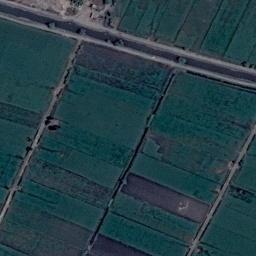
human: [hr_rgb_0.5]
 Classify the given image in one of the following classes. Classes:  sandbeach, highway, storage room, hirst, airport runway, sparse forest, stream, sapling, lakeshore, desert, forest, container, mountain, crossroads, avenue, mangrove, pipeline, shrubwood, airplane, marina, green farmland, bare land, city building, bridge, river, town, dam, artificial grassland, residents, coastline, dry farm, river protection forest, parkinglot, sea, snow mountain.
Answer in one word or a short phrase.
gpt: green farmland